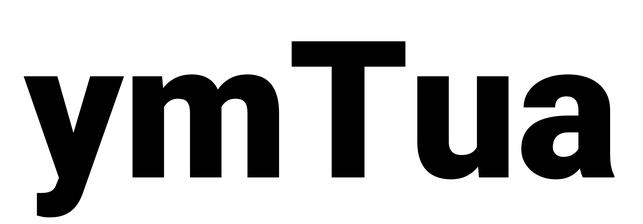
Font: Roboto_Black